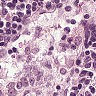
Metastatic tissue present: no